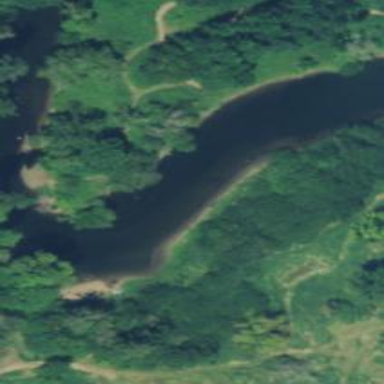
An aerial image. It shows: Beautiful river scene.